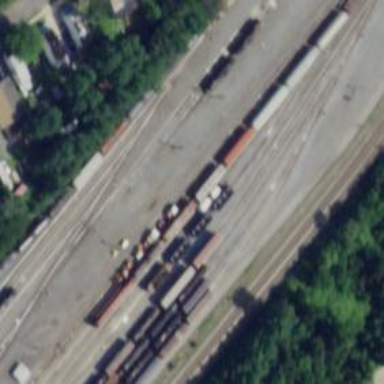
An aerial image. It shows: Railway siding with rails.